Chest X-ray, AP view. Patient: 55 years old, sex F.
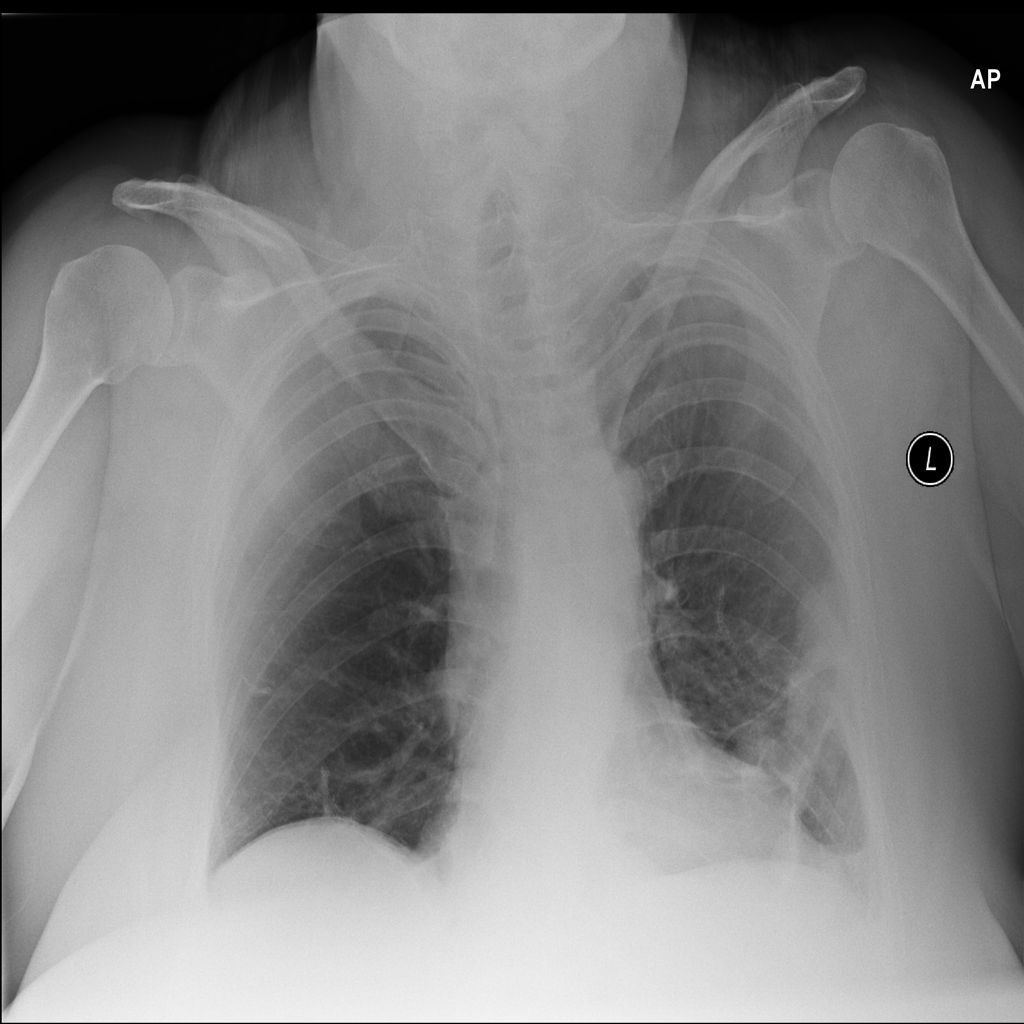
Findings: No Finding